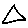
Label: triangle